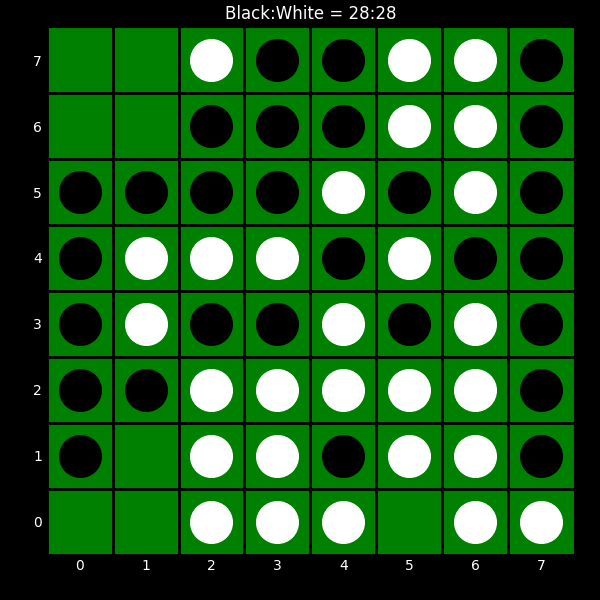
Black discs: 28
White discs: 28